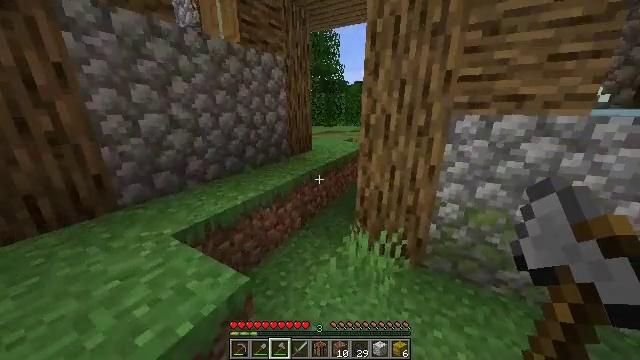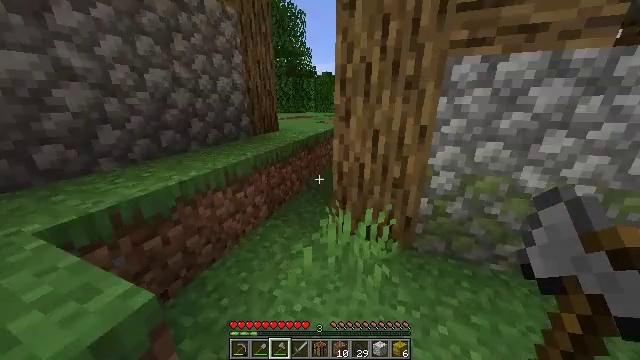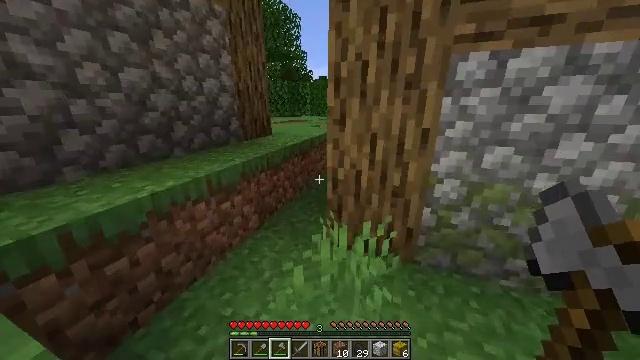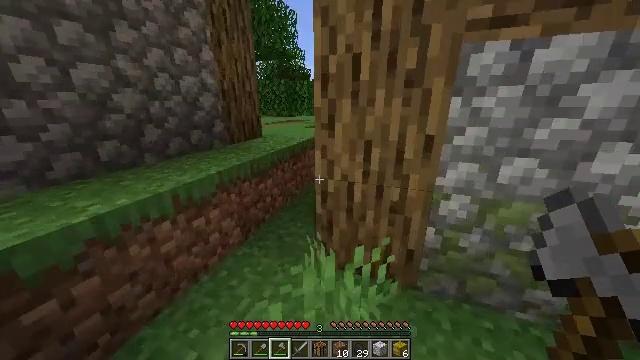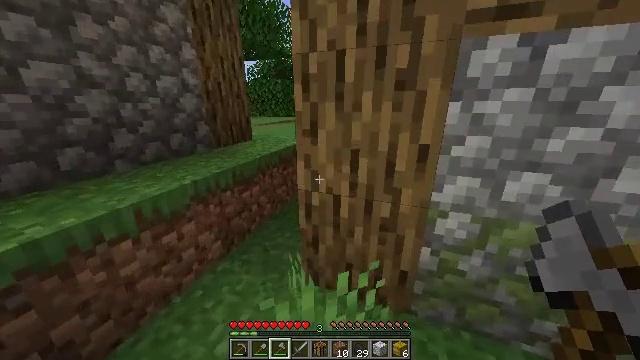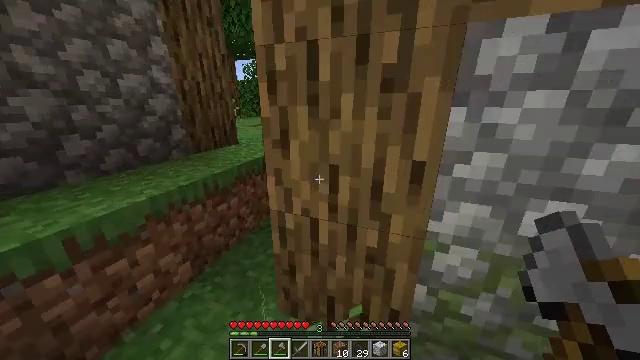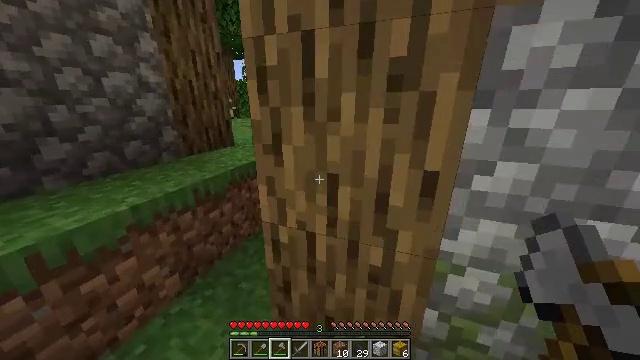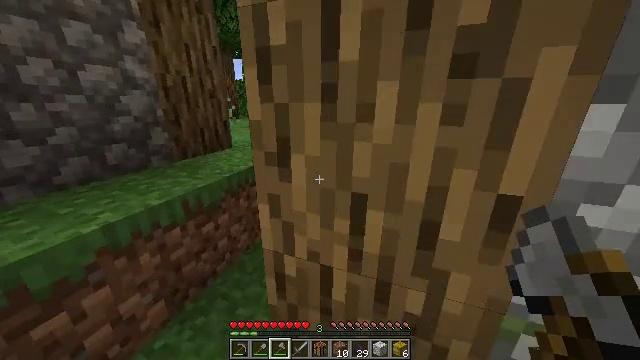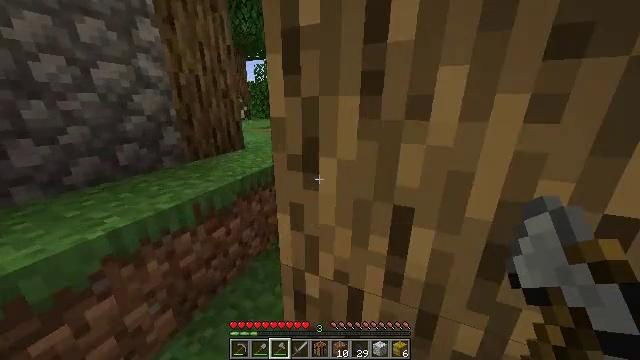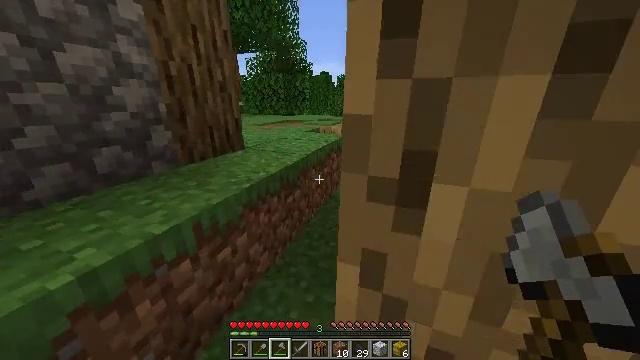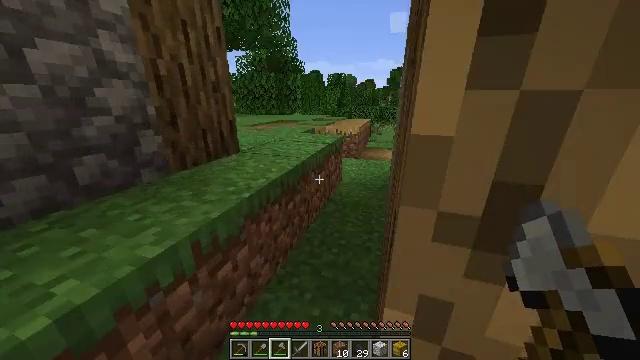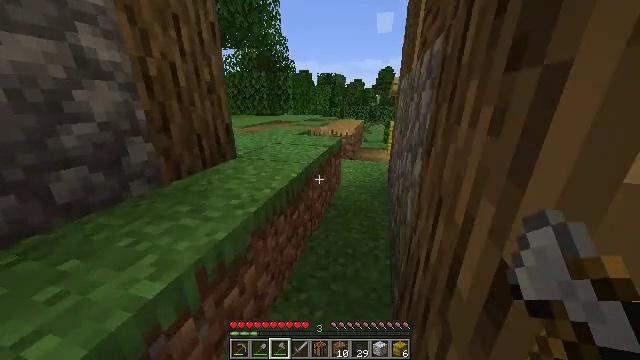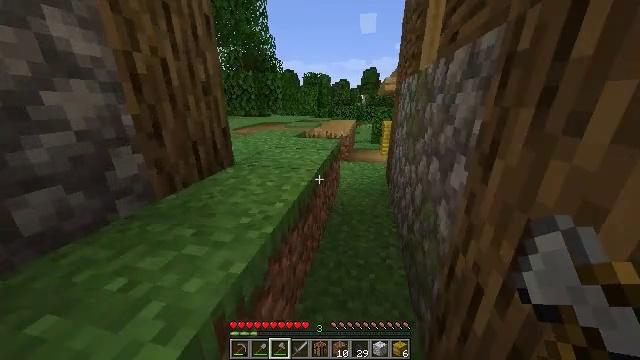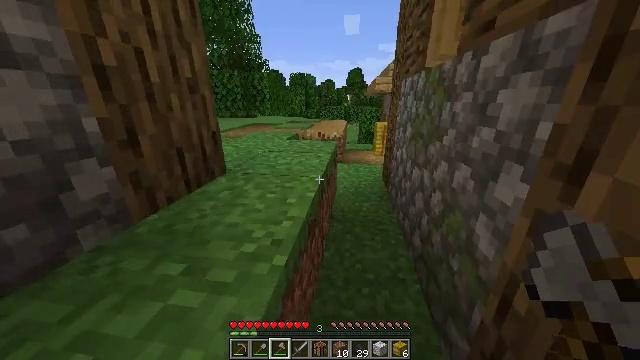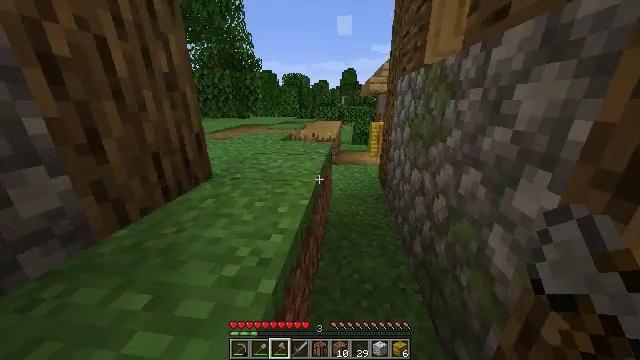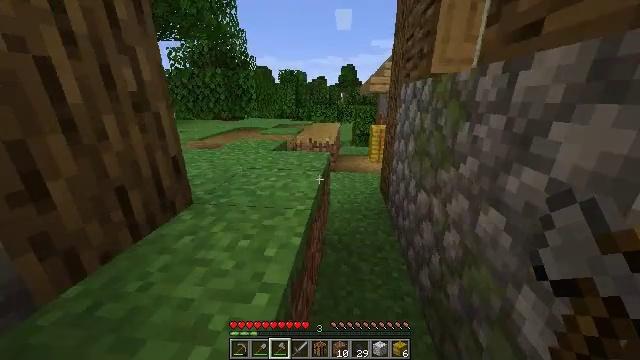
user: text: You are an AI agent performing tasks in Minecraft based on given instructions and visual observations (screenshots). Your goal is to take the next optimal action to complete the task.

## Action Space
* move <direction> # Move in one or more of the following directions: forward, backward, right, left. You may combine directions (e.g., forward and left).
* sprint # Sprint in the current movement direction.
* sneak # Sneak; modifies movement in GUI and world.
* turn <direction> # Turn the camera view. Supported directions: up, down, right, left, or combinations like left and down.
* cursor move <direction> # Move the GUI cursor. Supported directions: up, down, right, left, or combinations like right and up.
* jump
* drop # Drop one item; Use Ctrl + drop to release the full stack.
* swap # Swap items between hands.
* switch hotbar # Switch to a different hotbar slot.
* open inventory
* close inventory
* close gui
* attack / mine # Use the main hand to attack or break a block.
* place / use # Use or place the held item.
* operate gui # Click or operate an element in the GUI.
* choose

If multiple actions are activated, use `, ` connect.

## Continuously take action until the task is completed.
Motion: motion action
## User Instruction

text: Mine a hay block from the field.
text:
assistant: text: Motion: move forward, sprint, turn right and down
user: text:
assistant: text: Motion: move forward and move right, sprint
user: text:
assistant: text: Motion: move forward and move right, sprint
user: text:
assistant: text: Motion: move forward and move right, sprint
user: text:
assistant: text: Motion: move forward, sprint
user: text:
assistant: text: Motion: move forward and move left, sprint
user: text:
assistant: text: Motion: move forward and move left, sprint
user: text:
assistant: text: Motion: move forward and move left, sprint, turn left
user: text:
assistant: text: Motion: move forward and move left, sprint, turn right
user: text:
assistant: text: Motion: move forward and move left, sprint, turn right
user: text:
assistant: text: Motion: move forward and move left, sprint, turn right
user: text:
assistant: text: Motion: move forward and move left, sprint, turn right
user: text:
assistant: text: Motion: move forward, sprint, turn right
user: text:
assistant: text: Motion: move forward, sprint, turn right
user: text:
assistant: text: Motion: move forward, sprint, jump
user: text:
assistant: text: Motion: move forward, sprint, jump
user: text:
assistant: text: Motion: move forward, sprint, jump
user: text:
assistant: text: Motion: move forward, sprint, jump
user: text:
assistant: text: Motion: move forward, sprint
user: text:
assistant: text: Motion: move forward, sprint, turn right
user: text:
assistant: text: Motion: move forward and move left, sprint, turn right and down
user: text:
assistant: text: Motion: move forward and move left, sprint, turn right and down
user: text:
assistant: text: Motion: move forward and move left, sprint, turn right
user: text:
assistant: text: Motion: move forward and move left, sprint, turn right
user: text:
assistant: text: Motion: move forward and move left, sprint, turn right
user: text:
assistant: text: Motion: move forward and move left, sprint, turn right
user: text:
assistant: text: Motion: move forward and move left, sprint, turn right
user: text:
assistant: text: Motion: move forward and move left, sprint
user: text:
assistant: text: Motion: move forward and move left, sprint
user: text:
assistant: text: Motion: move forward, sprint